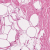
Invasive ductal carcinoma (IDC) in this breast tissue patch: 0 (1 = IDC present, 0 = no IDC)